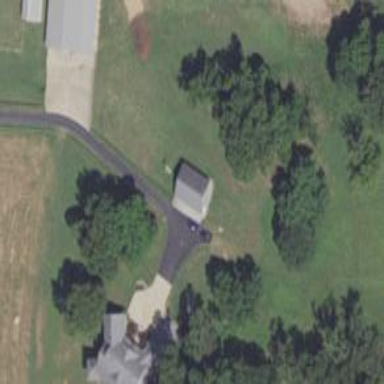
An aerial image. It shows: Driveway leading to service road.